Field crop: maize
Growth stage: 1
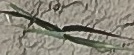
Species: sorghum